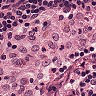
Metastatic tissue present: no